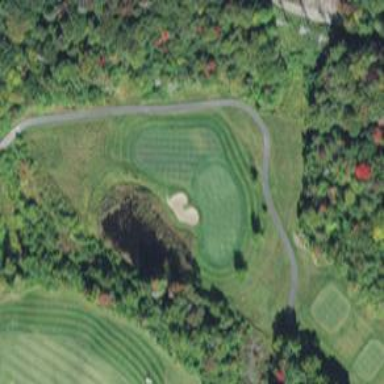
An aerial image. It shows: Golf hole.